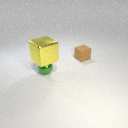
small green metal sphere below large yellow metal cube